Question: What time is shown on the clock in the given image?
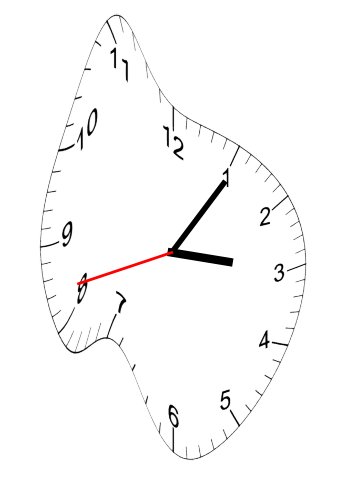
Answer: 03:05:42